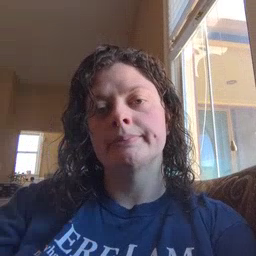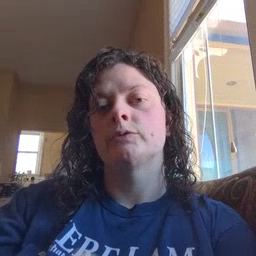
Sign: donkey